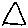
Label: triangle